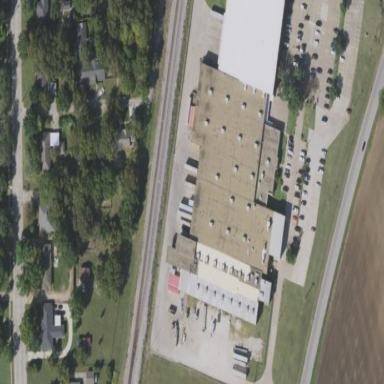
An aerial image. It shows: Industrial building.